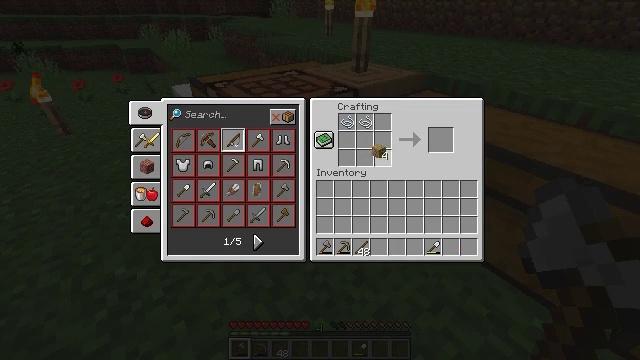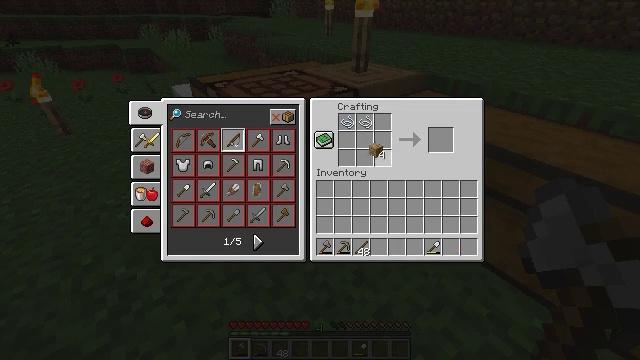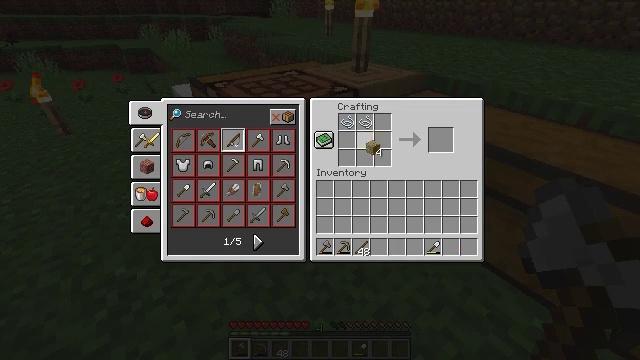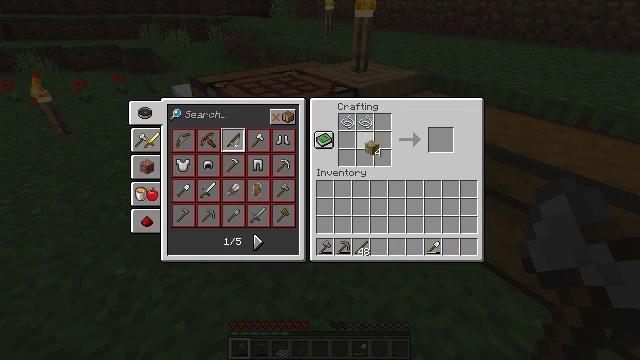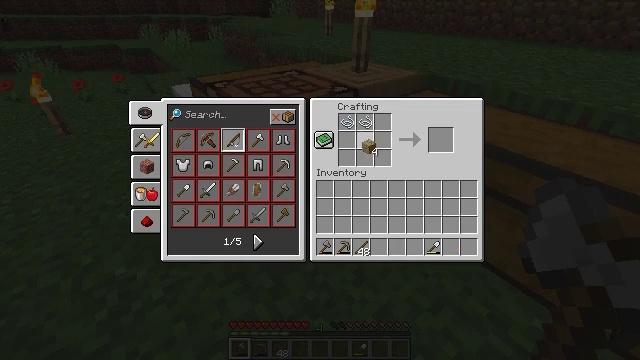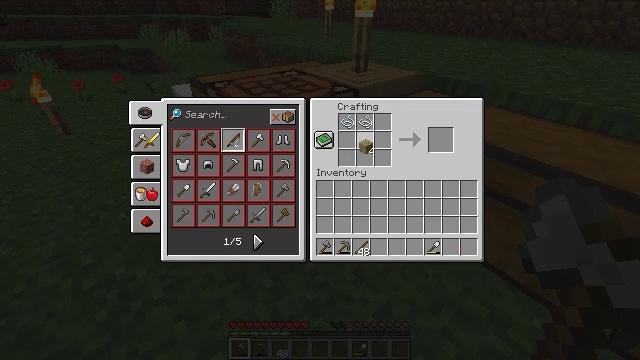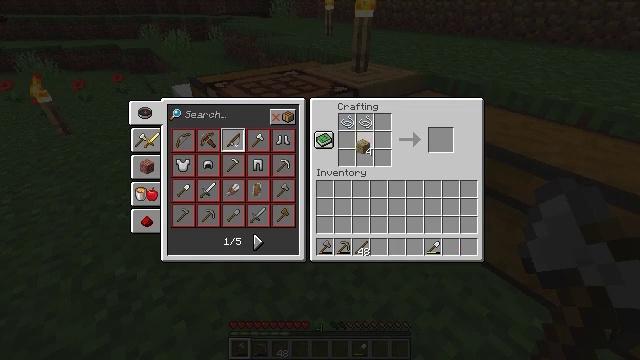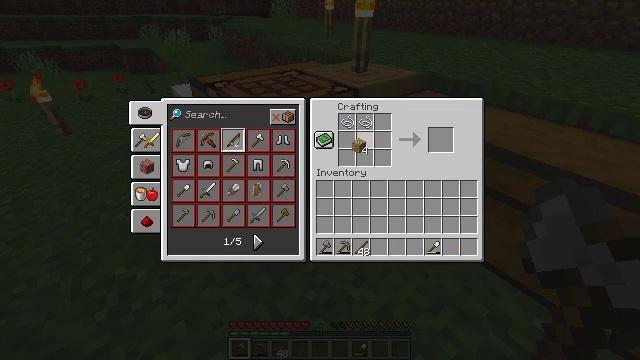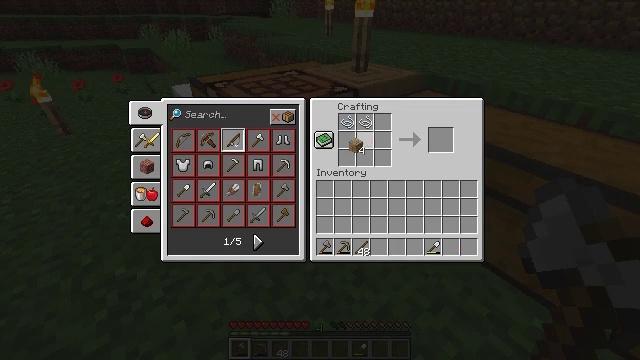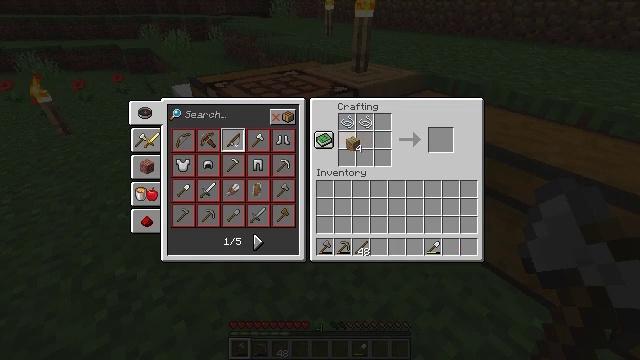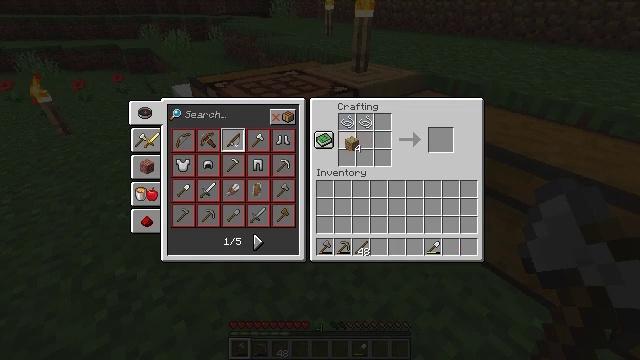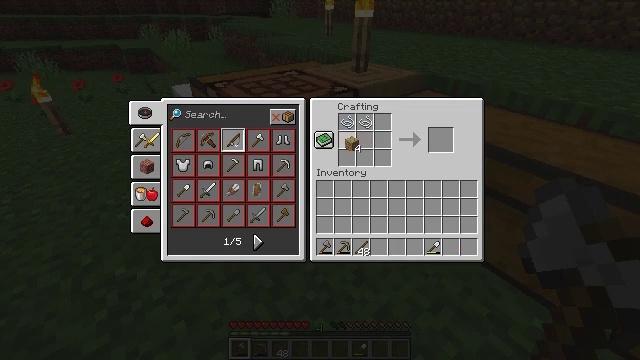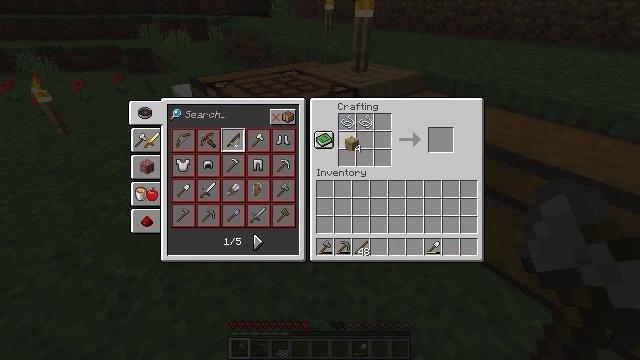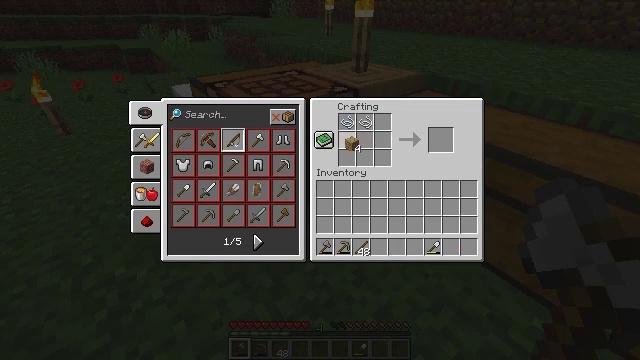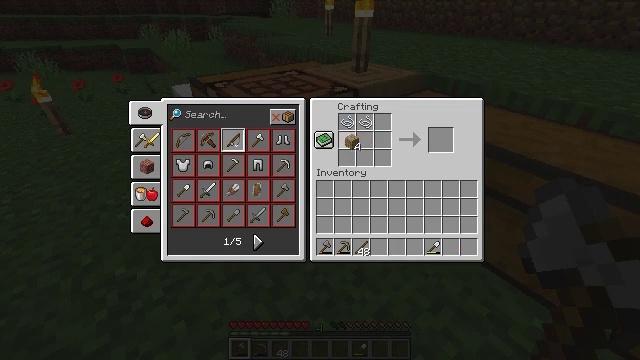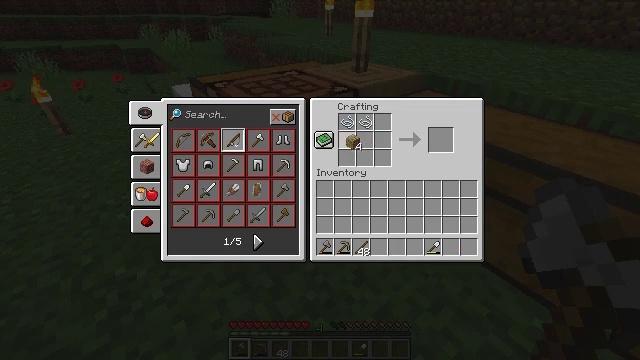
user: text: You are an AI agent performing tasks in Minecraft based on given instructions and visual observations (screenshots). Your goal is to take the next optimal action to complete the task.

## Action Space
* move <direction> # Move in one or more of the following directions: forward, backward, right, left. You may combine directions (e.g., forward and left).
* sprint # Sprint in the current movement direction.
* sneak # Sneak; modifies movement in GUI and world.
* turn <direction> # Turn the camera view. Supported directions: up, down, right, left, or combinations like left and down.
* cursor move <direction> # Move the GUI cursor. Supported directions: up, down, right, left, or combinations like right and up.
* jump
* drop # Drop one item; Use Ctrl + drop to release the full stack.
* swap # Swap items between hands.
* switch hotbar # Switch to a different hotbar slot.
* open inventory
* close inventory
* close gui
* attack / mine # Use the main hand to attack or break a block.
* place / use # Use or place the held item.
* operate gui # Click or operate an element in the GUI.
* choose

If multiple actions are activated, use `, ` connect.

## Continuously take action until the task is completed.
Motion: motion action
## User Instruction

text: Make a loom with planks and string.
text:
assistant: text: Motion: no_op
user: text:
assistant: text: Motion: no_op
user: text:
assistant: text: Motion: no_op
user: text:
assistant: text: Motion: no_op
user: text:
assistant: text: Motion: no_op
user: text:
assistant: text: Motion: no_op
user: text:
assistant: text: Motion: no_op
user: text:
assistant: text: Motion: no_op
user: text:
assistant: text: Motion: no_op
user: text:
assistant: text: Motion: no_op
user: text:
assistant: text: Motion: operate gui
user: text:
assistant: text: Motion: operate gui
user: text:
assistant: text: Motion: operate gui
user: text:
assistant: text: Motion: operate gui
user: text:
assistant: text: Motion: operate gui
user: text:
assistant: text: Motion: operate gui
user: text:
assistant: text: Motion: operate gui
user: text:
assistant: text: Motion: operate gui
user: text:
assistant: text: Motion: operate gui
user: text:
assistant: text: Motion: operate gui
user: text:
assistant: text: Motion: operate gui
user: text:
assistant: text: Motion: operate gui
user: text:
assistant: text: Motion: operate gui
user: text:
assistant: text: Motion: no_op
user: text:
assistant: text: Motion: no_op
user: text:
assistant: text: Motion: no_op
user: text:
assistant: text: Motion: cursor move right
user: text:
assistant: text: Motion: cursor move right
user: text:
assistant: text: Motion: no_op
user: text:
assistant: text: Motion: no_op